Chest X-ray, AP view. Patient: 18 years old, sex M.
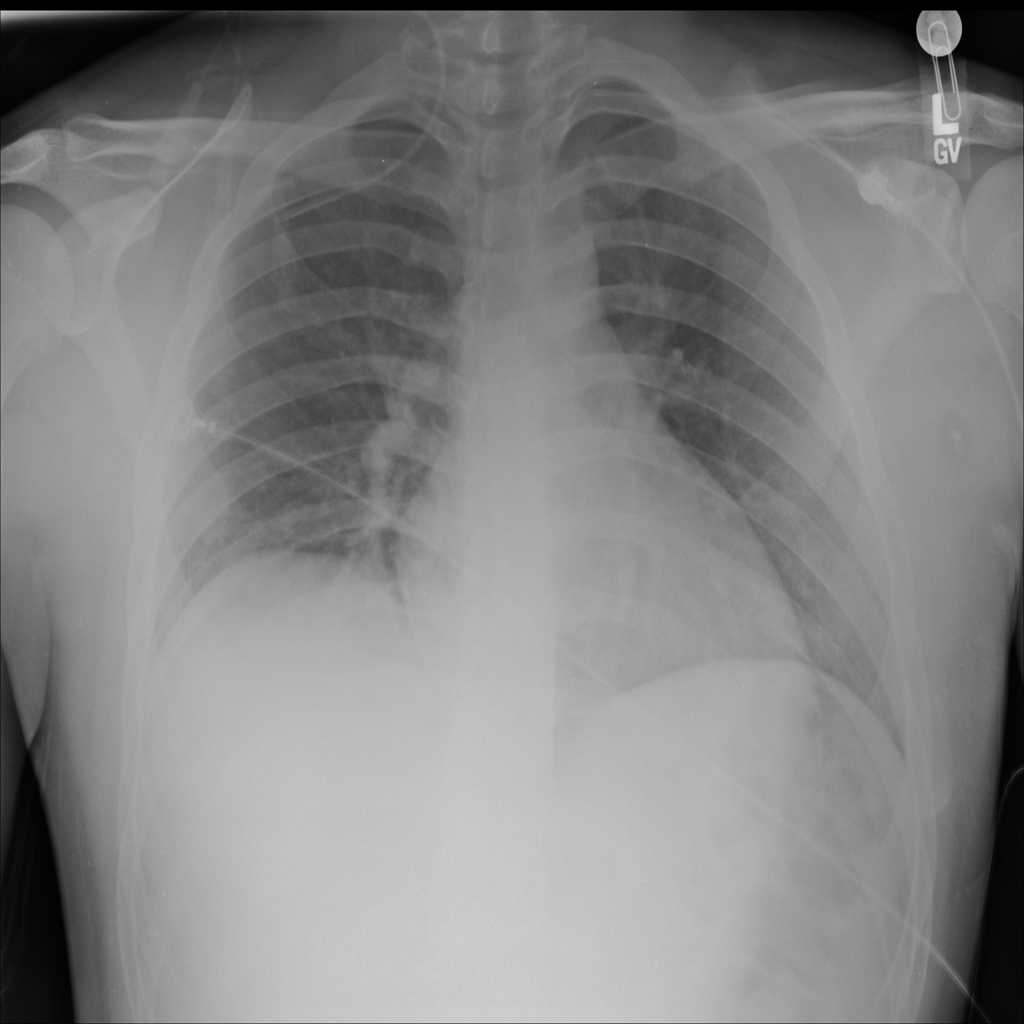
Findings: No Finding